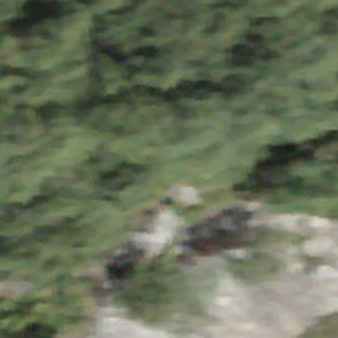
Label: bouldering_area